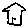
Label: house